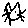
Label: cat